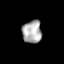
Tissue: skin
Cell type: Others
Senescence score: 0.761
Nuclear area (px): 429
Mean DAPI intensity: 172.494